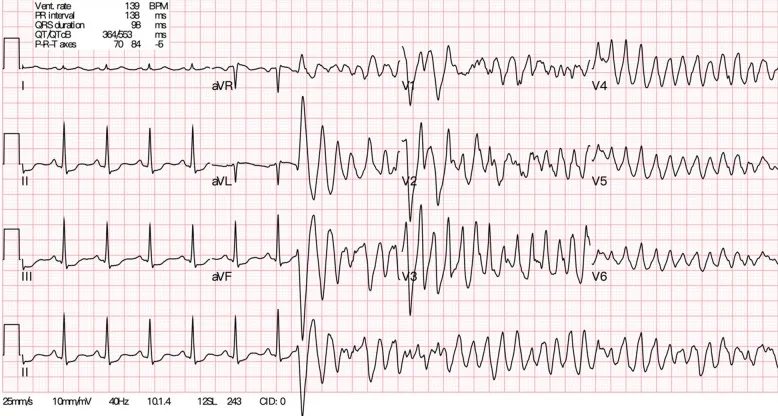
(B) After achieving recovery of spontaneous circulation, the sinus rhythm soon degenerated into polymorphic ventricular tachycardia again.
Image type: electrography (ekg)